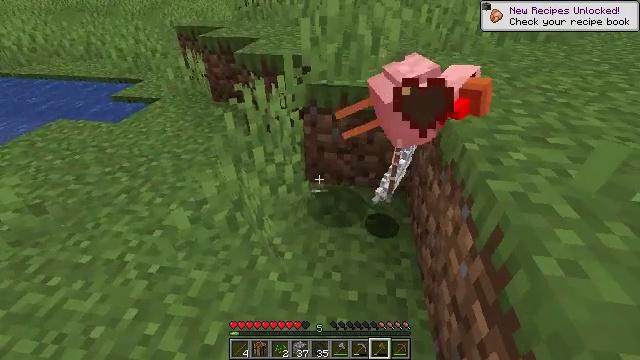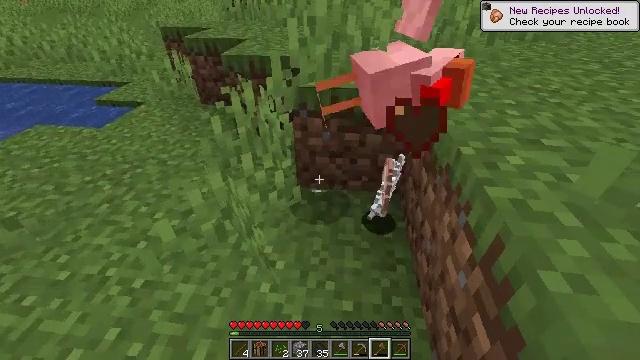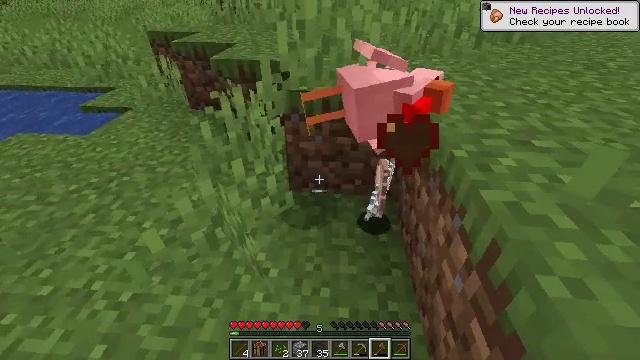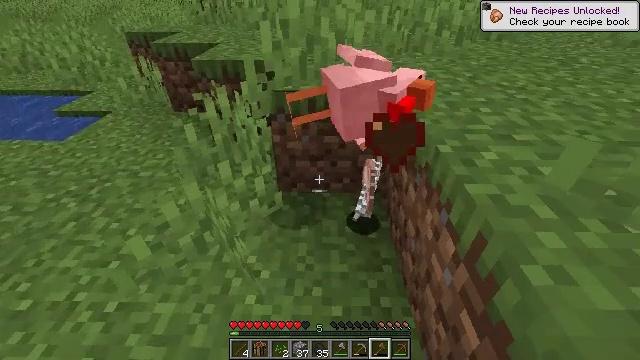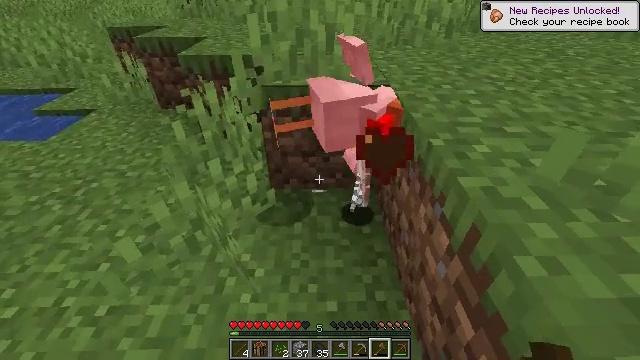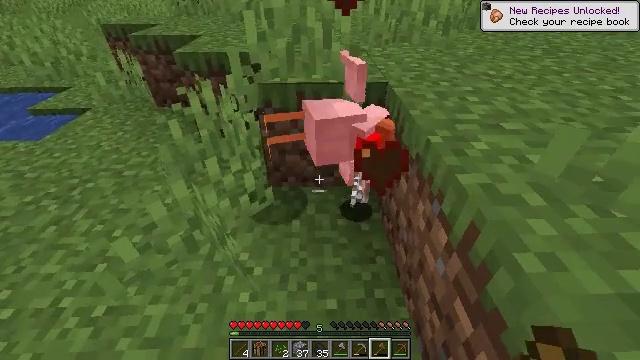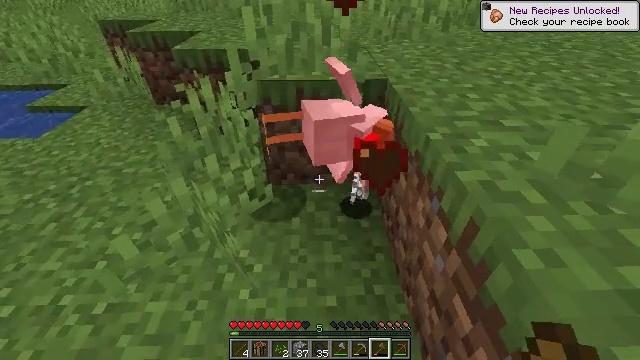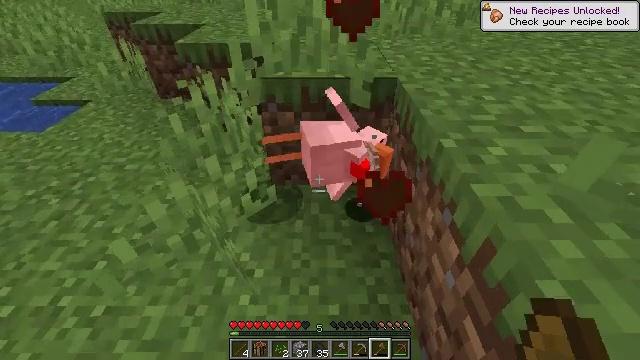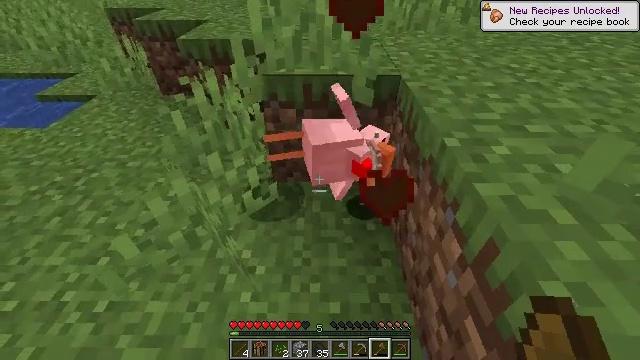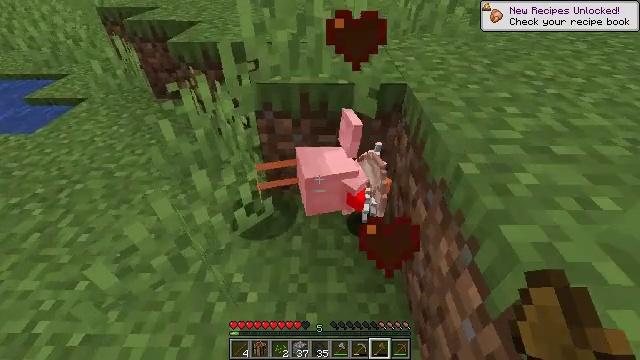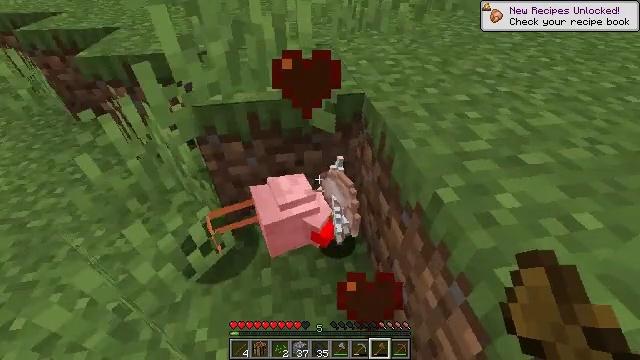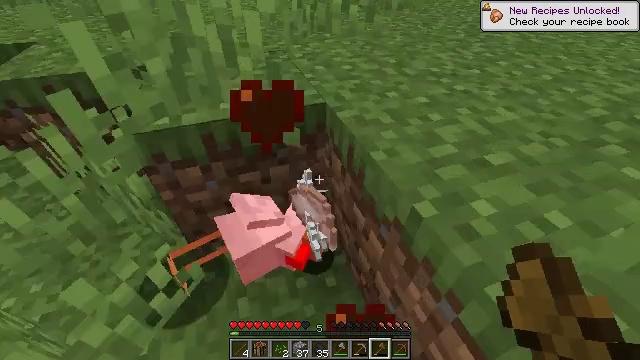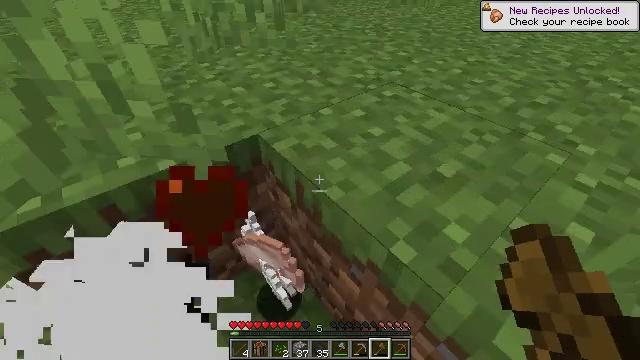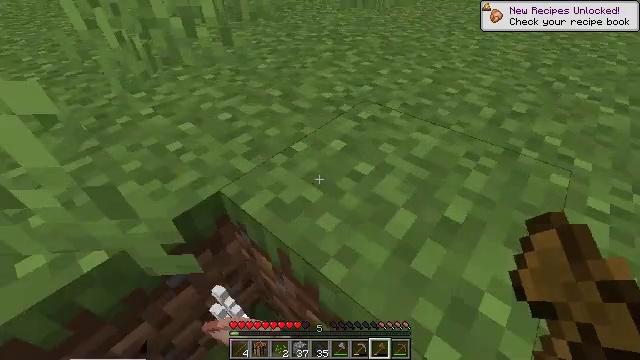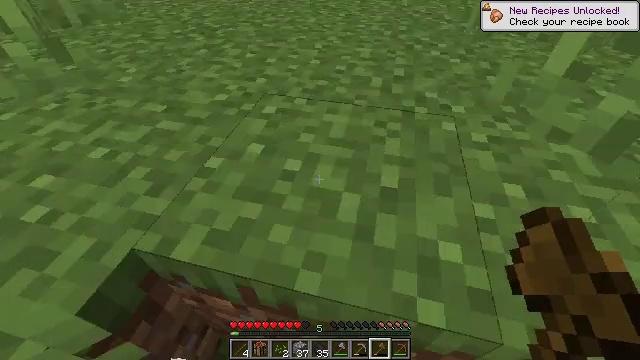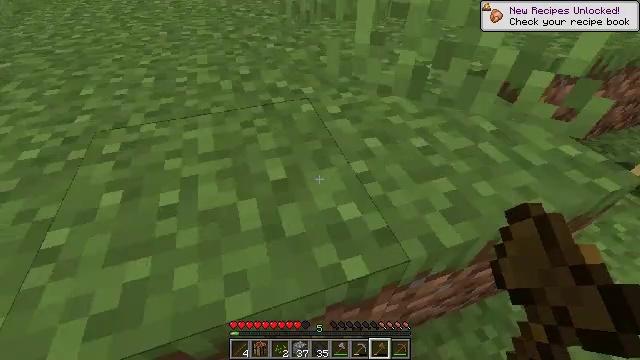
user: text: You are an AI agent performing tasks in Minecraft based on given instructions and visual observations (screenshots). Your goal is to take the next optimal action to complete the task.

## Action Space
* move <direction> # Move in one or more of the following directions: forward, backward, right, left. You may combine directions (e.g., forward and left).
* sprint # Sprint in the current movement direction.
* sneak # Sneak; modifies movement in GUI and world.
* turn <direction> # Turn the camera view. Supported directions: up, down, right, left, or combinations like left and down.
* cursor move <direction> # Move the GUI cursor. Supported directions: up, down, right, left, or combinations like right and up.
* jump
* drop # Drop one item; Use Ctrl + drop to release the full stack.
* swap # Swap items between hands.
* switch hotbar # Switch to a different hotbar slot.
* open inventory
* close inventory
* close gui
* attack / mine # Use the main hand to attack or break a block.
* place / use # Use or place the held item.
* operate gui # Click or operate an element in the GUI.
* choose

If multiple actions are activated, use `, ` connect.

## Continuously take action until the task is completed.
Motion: motion action
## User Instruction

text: Kill the chicken.
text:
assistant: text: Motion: turn right
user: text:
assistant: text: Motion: turn right
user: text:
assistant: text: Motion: turn right
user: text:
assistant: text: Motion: turn right and down
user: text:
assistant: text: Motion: no_op
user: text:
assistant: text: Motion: no_op
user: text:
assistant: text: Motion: move forward, turn left and down
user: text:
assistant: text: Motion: move forward
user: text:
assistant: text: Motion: move forward
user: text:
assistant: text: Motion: move forward, turn right
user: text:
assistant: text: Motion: move forward, turn right
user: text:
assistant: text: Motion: move forward, turn right
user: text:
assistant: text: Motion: move forward, turn right
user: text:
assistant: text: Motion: move forward, turn right and down
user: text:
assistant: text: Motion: move forward, turn right
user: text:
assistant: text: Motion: move forward, turn right and up
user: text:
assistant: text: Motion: move forward and move right, turn right and up
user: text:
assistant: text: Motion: move forward and move right, turn right and up
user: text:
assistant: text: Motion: move forward and move right
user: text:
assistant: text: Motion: move forward and move right, turn left and up
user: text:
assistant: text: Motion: move forward and move right, turn left
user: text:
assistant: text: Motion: move forward and move right
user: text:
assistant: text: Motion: move forward and move right, turn left
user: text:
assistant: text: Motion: move forward, turn left and up
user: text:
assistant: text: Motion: move forward, turn left and up
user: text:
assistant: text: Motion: move forward
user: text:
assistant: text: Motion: move forward, turn up
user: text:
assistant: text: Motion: move forward, turn right and up
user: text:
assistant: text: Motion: move forward, turn up
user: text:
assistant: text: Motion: move forward, turn up